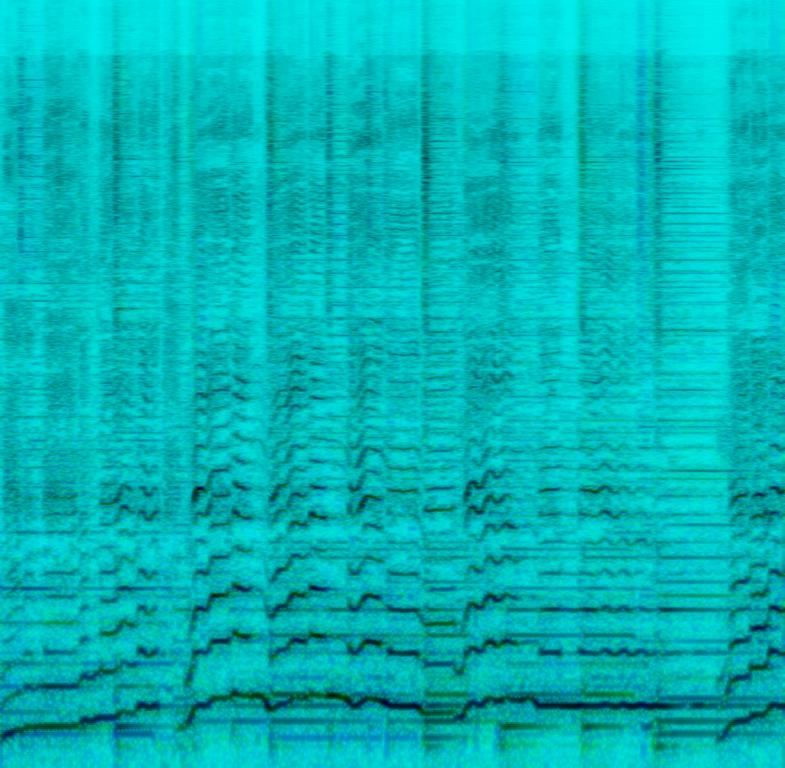
Soft singer songwriter folk rock with a gentle male vocal and acoustic guitar strumming. The vocal production is quite loud. Music for an international artsy cafe.